Question: When i add a new AVD, i got the target list disabled:

I am new to Android, am i missing something?
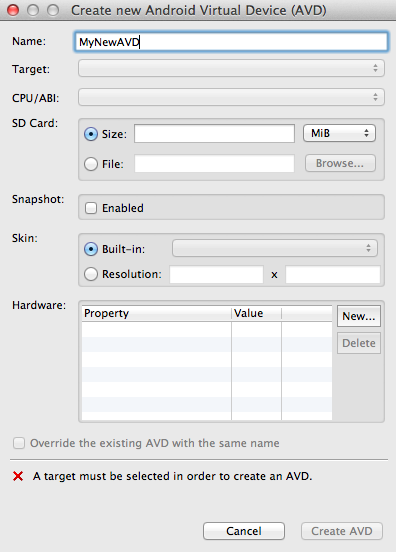
Answer: You need to open android sdk manager and then install at least one android platform (Package)
Installed.